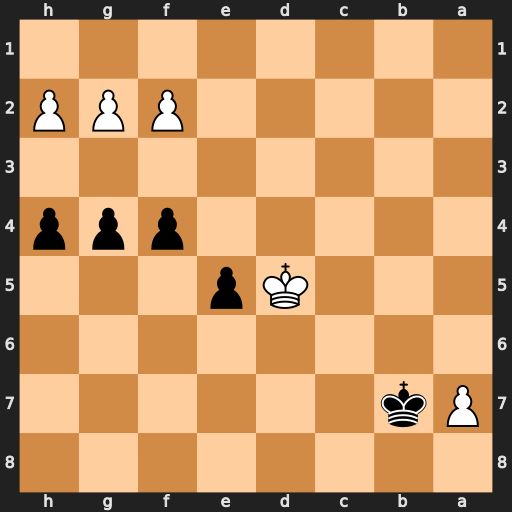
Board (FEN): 8/Pk6/8/3Kp3/5ppp/8/5PPP/8
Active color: b
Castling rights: -
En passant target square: -
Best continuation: g3 a8=R Kxa8 hxg3 f3 gxf3 h3